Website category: university
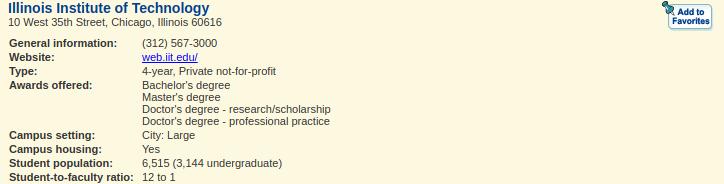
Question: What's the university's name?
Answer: Illinois Institute of Technology

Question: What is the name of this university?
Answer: Illinois Institute of Technology

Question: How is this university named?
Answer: Illinois Institute of Technology

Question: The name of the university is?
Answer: Illinois Institute of Technology

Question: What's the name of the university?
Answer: Illinois Institute of Technology

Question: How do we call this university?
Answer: Illinois Institute of Technology

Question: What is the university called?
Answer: Illinois Institute of Technology

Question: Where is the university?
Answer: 10 West 35th Street, Chicago, Illinois 60616

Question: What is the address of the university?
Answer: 10 West 35th Street, Chicago, Illinois 60616

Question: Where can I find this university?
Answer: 10 West 35th Street, Chicago, Illinois 60616

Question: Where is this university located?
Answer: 10 West 35th Street, Chicago, Illinois 60616

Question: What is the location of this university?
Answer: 10 West 35th Street, Chicago, Illinois 60616

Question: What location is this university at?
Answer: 10 West 35th Street, Chicago, Illinois 60616

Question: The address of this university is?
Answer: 10 West 35th Street, Chicago, Illinois 60616

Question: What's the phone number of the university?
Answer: (312) 567-3000

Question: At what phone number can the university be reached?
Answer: (312) 567-3000

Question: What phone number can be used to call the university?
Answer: (312) 567-3000

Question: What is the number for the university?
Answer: (312) 567-3000

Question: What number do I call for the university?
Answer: (312) 567-3000

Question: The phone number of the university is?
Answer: (312) 567-3000

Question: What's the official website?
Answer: web.iit.edu/

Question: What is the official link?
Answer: web.iit.edu/

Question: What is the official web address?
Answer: web.iit.edu/

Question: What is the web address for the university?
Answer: web.iit.edu/

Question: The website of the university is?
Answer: web.iit.edu/

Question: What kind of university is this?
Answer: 4-year, Private not-for-profit

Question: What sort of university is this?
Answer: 4-year, Private not-for-profit

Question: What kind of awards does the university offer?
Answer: Bachelor's degree Master's degree Doctor's degree - research/scholarship Doctor's degree - professional practice

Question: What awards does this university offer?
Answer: Bachelor's degree Master's degree Doctor's degree - research/scholarship Doctor's degree - professional practice

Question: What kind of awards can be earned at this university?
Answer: Bachelor's degree Master's degree Doctor's degree - research/scholarship Doctor's degree - professional practice

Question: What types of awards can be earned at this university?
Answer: Bachelor's degree Master's degree Doctor's degree - research/scholarship Doctor's degree - professional practice

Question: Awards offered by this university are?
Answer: Bachelor's degree Master's degree Doctor's degree - research/scholarship Doctor's degree - professional practice

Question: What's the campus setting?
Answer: City: Large

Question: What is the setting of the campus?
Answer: City: Large

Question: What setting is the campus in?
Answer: City: Large

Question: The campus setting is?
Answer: City: Large

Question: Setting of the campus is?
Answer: City: Large

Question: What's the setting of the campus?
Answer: City: Large

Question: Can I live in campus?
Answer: Yes

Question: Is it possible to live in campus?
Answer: Yes

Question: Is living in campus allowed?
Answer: Yes

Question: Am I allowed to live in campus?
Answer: Yes

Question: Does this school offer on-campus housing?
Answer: Yes

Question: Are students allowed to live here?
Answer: Yes

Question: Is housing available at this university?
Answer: Yes

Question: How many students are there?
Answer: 6,515 (3,144 undergraduate)

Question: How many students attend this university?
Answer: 6,515 (3,144 undergraduate)

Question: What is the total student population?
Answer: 6,515 (3,144 undergraduate)

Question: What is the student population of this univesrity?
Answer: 6,515 (3,144 undergraduate)

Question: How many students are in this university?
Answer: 6,515 (3,144 undergraduate)

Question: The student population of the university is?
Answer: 6,515 (3,144 undergraduate)

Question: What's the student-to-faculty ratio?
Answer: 12 to 1

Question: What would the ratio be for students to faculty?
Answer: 12 to 1

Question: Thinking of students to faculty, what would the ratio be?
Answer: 12 to 1

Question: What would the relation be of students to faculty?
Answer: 12 to 1

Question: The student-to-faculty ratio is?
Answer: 12 to 1

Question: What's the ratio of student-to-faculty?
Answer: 12 to 1

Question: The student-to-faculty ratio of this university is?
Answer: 12 to 1